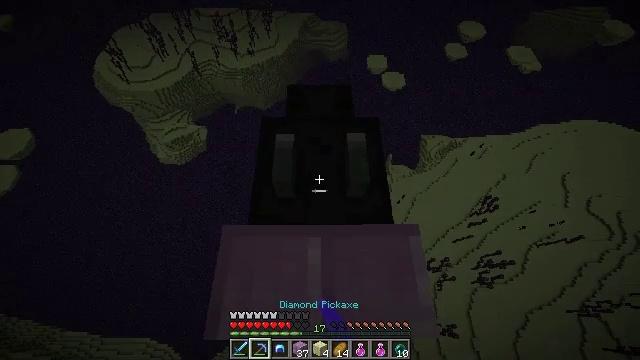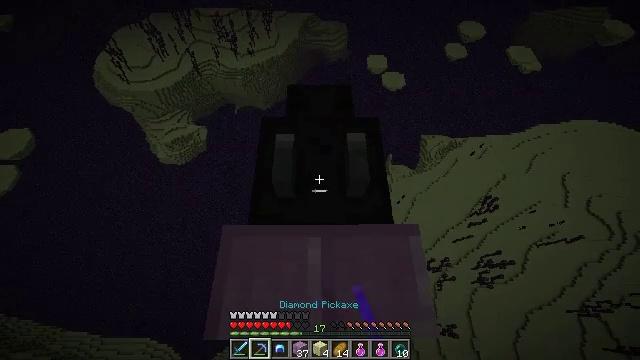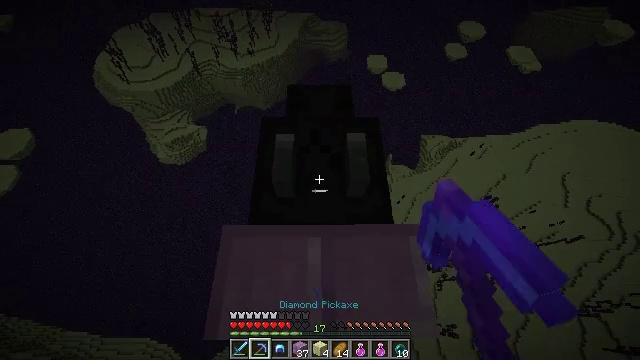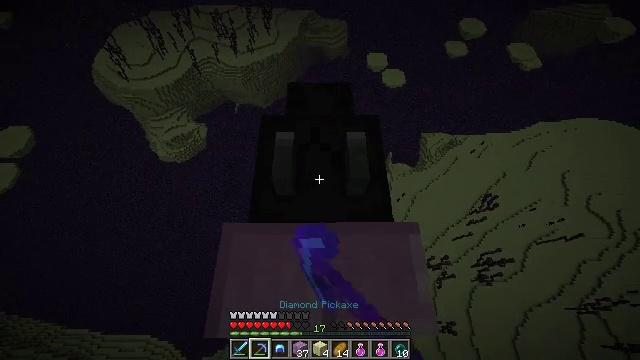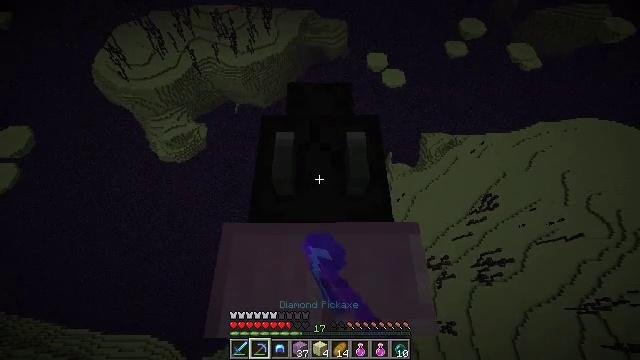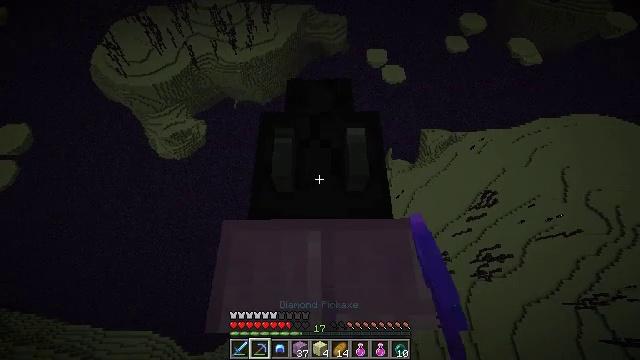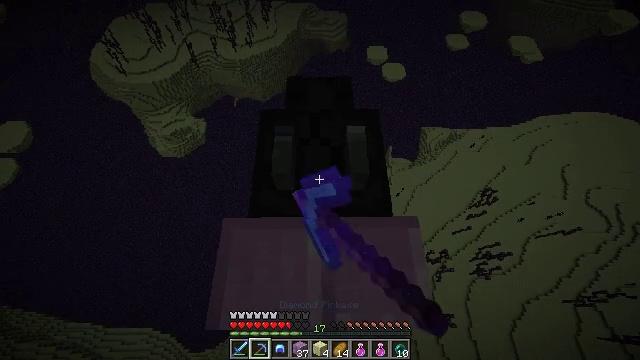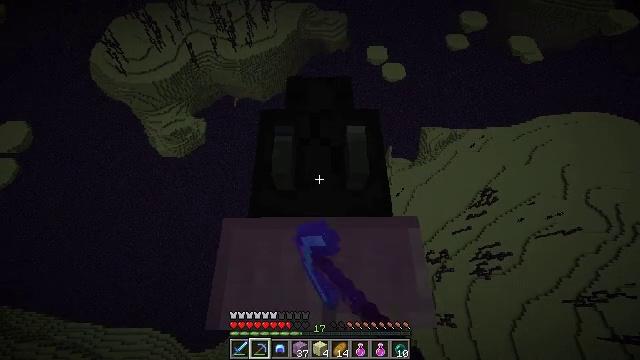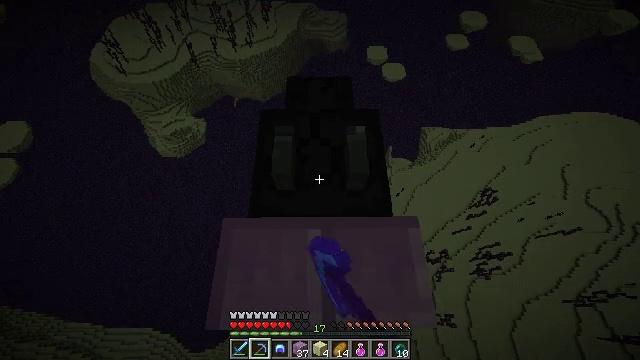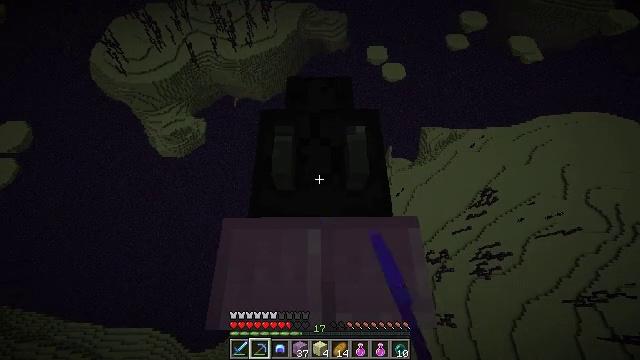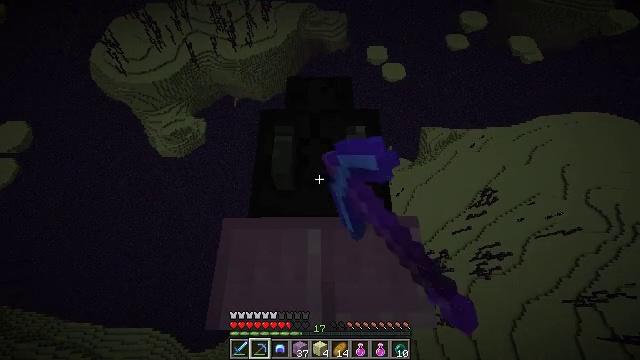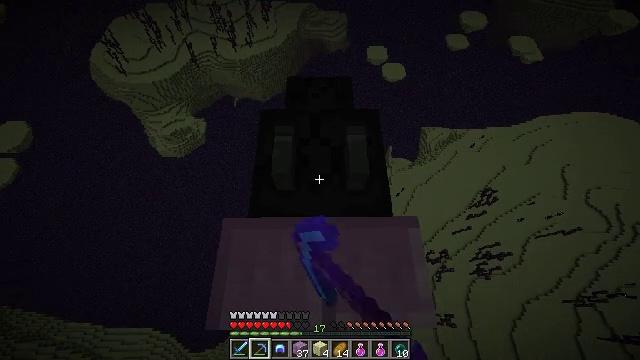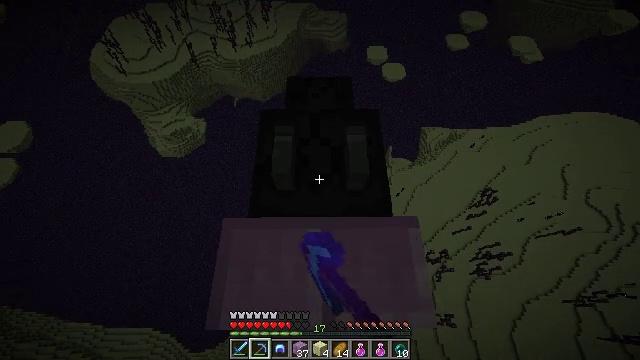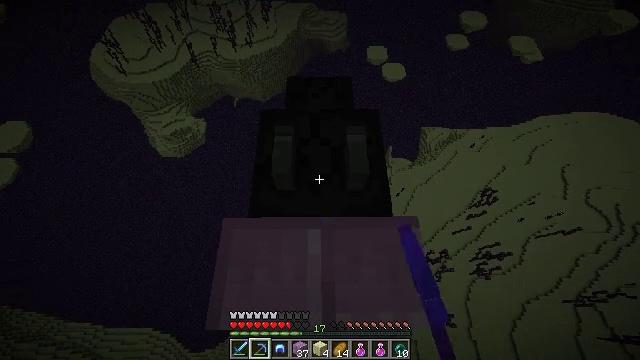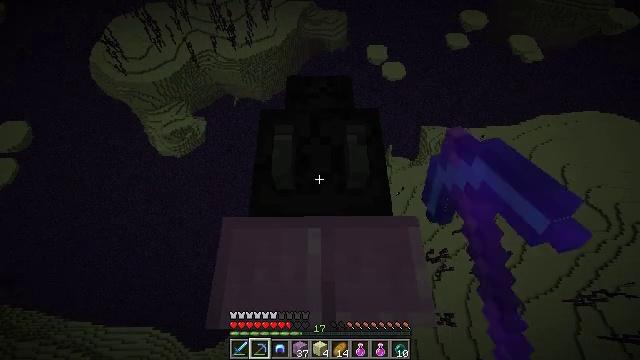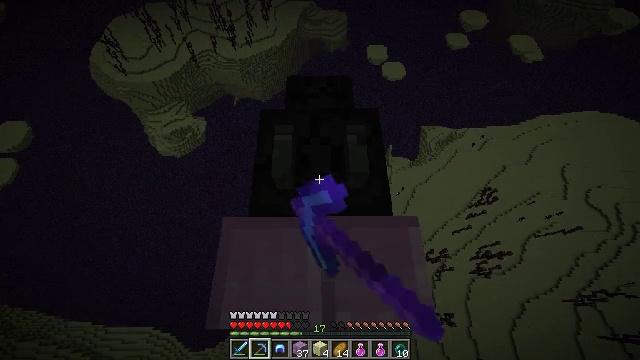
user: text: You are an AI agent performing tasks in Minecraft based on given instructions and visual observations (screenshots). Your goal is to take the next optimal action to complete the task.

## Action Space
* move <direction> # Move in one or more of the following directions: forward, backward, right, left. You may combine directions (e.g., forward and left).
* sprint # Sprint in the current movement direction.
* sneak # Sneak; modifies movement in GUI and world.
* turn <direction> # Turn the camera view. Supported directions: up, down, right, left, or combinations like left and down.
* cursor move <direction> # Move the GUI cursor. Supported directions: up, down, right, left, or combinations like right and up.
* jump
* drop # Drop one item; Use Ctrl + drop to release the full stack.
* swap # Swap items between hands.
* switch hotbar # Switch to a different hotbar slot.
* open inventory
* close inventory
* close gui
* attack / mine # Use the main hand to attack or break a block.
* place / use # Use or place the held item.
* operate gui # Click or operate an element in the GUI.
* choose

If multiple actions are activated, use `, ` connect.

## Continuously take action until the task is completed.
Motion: motion action
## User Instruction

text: Gather the dragon head by mining the wall it's attached to.
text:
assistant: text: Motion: sneak, attack / mine
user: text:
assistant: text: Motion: sneak, attack / mine
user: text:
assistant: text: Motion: sneak, attack / mine
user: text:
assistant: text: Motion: sneak, attack / mine
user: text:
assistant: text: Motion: sneak, attack / mine
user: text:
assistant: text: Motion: sneak, attack / mine
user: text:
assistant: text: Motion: sneak, attack / mine
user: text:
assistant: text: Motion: sneak, attack / mine
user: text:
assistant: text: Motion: sneak, attack / mine
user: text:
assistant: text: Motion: sneak, attack / mine
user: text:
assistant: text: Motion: sneak, attack / mine
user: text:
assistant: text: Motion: sneak, attack / mine
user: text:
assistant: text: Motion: sneak, attack / mine
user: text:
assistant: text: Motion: sneak, attack / mine
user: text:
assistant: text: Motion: sneak, attack / mine
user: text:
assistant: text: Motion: sneak, attack / mine
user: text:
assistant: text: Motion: sneak, attack / mine
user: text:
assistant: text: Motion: sneak, attack / mine
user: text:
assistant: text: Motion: sneak, attack / mine
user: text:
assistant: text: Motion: sneak, attack / mine
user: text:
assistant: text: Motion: sneak, attack / mine
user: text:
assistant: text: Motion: sneak, attack / mine
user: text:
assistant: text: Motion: sneak, attack / mine
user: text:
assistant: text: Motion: sneak, attack / mine
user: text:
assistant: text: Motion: sneak, attack / mine
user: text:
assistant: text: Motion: sneak, attack / mine
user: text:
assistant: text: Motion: sneak, attack / mine
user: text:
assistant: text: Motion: sneak, attack / mine
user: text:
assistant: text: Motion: sneak, attack / mine
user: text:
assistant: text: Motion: sneak, attack / mine